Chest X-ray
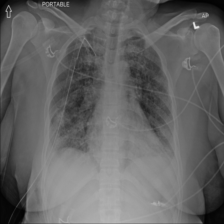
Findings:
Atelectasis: negative
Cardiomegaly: negative
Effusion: negative
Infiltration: negative
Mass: negative
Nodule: negative
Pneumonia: negative
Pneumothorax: negative
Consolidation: negative
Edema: negative
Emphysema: negative
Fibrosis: negative
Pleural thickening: negative
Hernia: negative